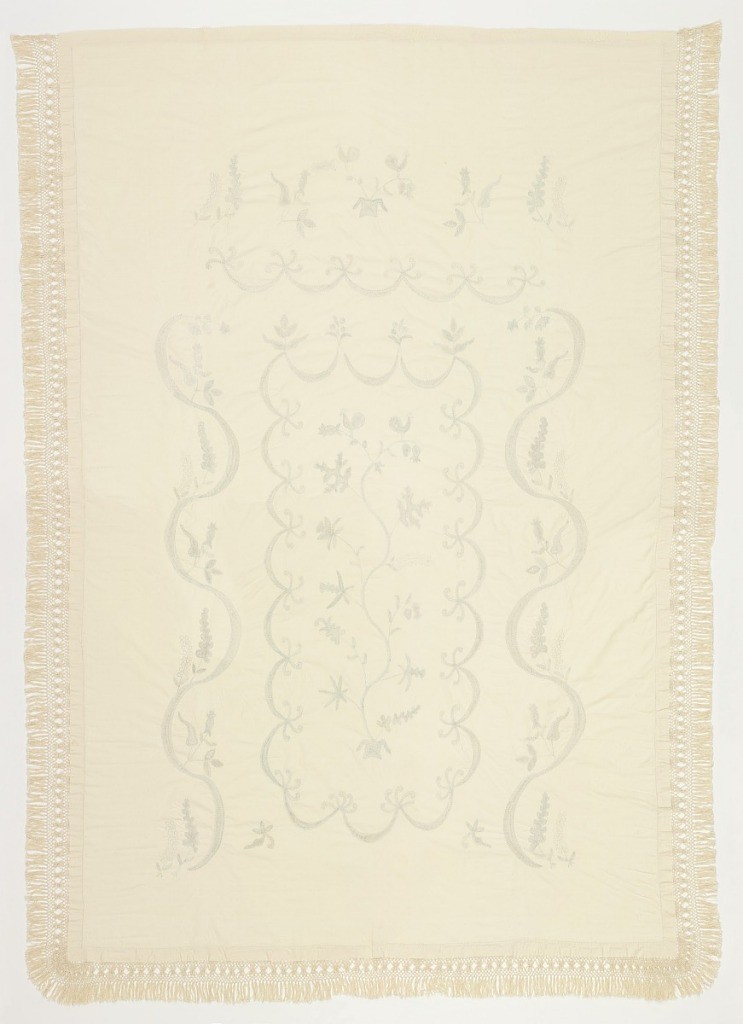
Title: Bedcover
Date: early 19th century
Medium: cotton Technique: embroidered on plain weave
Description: "Candlewick" bedcover of cotton muslin embroidered in knotted stitches in cotton. Bordered on three sides with off-white cotton fringe.